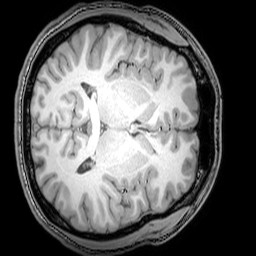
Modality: T1w
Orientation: axial
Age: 22
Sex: male
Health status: healthy
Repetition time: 0.081 s
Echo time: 0.037 s